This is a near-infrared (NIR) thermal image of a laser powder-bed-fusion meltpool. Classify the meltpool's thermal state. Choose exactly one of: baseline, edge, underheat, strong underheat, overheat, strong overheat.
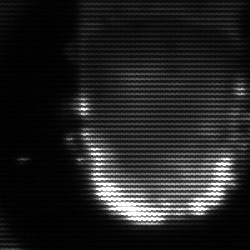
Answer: baseline